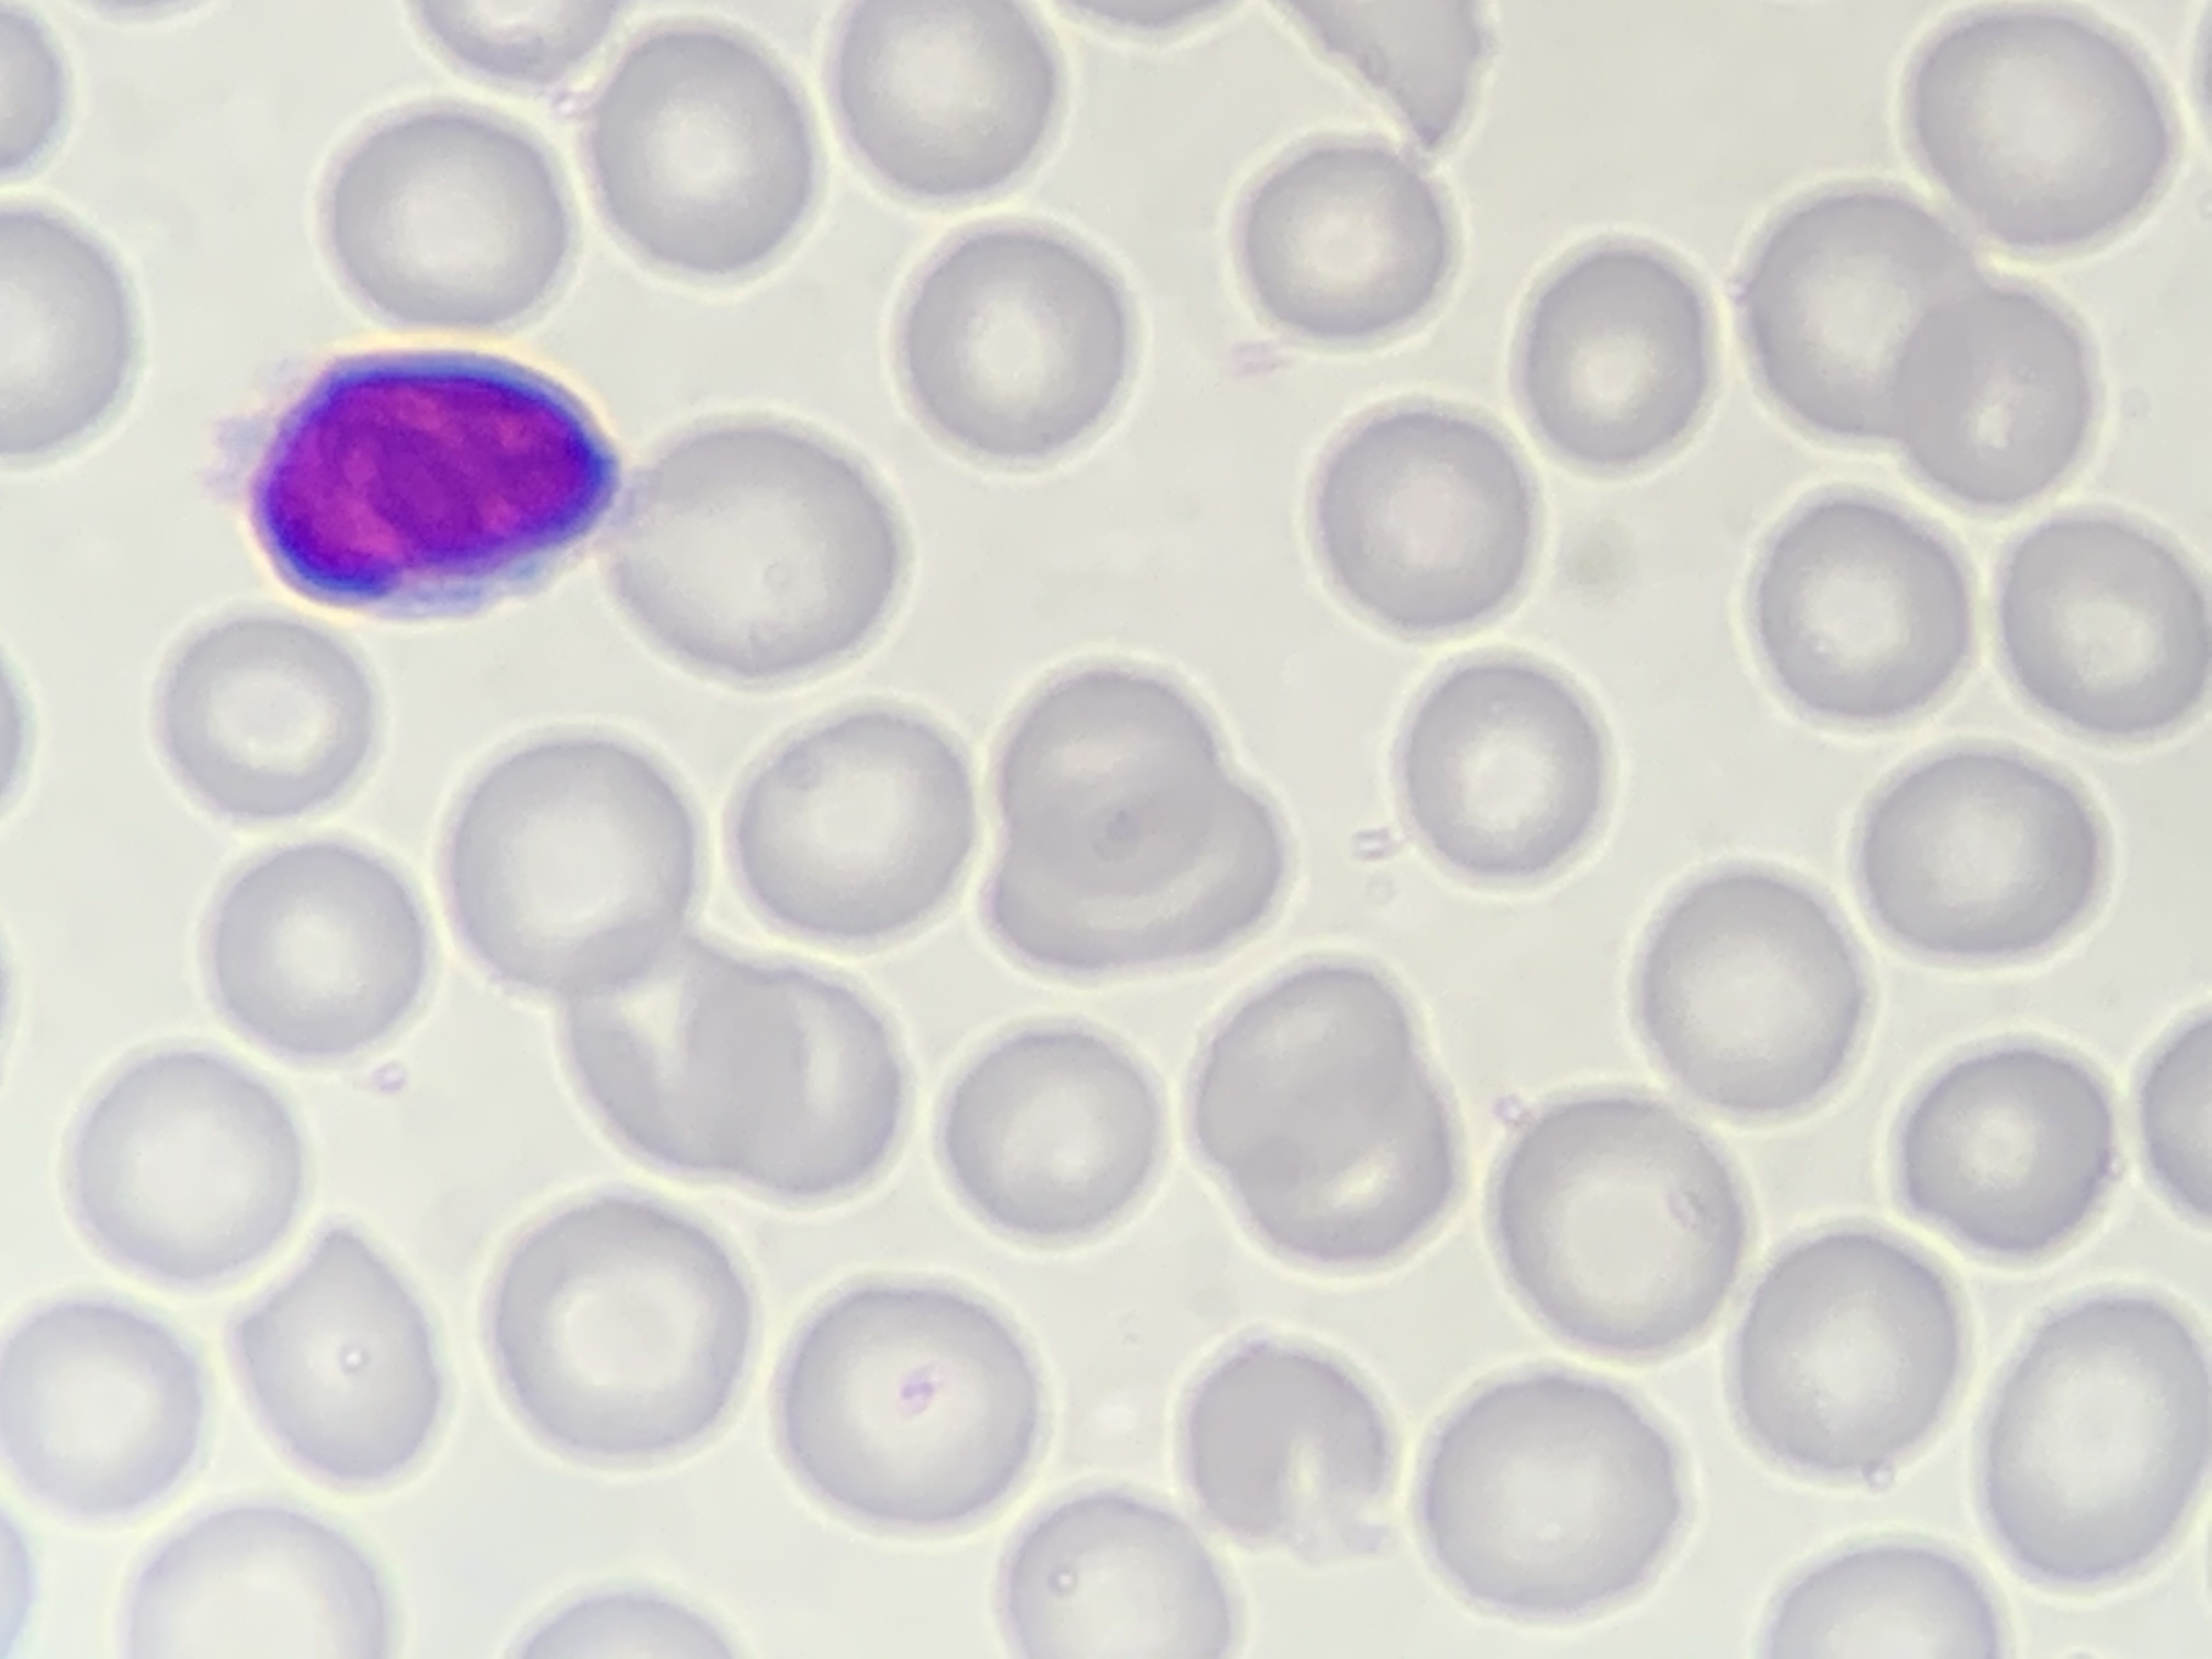
Cell type: LYMPHOCYTES